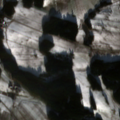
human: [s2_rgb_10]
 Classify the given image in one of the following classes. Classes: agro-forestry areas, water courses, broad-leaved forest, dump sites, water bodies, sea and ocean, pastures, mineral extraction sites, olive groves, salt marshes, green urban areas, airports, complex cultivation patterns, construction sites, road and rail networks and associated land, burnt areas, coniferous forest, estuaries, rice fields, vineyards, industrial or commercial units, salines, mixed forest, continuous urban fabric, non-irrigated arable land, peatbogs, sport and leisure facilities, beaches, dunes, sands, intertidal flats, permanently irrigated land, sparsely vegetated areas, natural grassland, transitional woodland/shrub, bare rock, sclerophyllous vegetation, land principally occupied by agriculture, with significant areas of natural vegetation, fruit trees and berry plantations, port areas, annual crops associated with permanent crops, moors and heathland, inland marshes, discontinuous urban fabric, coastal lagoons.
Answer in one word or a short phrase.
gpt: non-irrigated arable land, complex cultivation patterns, coniferous forest